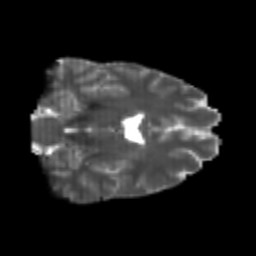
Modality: T2w
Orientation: coronal
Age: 22
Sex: male
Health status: healthy
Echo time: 0.074 s